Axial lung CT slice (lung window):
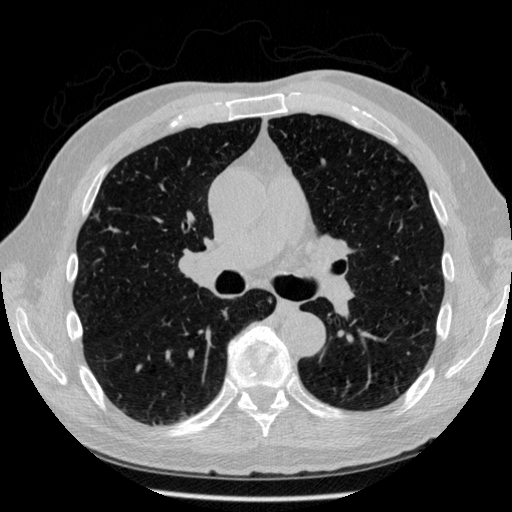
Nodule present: no